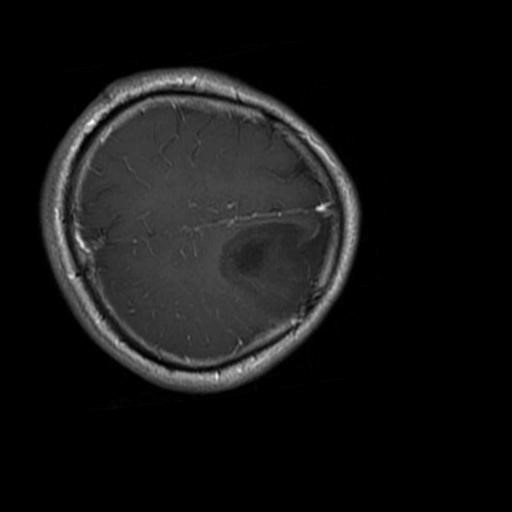
Label: brain_glioma